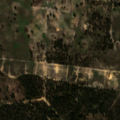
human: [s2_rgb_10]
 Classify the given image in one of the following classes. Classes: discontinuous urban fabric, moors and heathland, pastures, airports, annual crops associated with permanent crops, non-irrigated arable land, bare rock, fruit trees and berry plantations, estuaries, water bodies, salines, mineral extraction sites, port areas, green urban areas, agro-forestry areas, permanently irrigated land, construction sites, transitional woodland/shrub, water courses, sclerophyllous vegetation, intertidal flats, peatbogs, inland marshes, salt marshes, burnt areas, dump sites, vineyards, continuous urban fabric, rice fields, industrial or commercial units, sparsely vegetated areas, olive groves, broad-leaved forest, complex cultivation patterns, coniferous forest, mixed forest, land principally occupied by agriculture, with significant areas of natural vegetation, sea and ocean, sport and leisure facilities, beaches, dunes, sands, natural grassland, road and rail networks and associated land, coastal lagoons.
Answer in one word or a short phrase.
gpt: pastures, broad-leaved forest, mixed forest, transitional woodland/shrub